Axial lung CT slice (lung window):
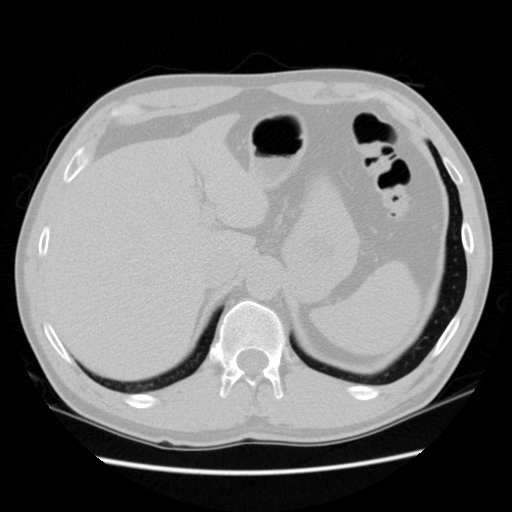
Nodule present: no